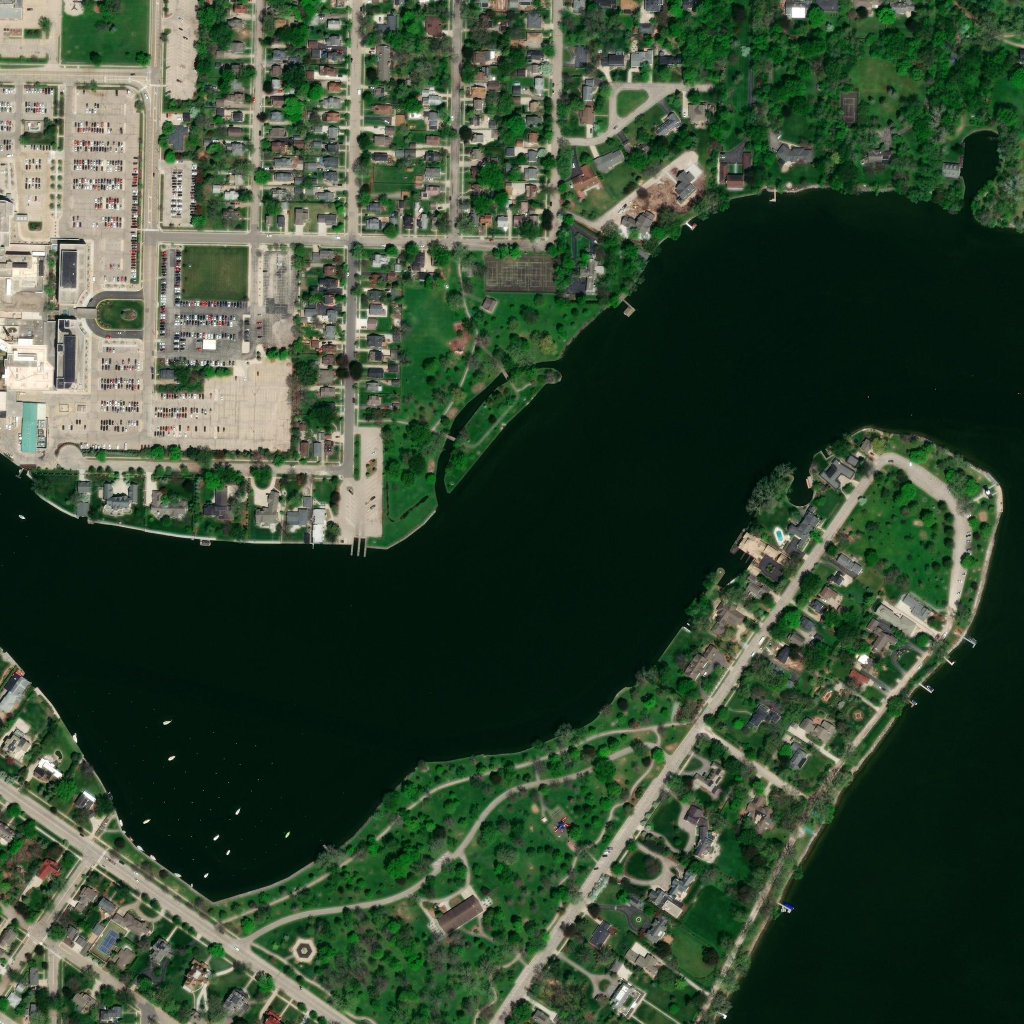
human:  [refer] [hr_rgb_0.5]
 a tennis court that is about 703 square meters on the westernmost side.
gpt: <box>[[8, 89, 12, 93, 0]]</box>